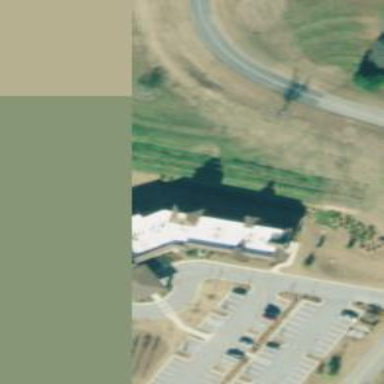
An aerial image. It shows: Hotel building.